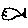
Label: fish